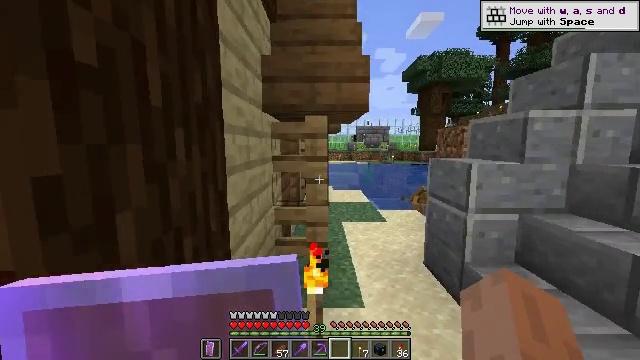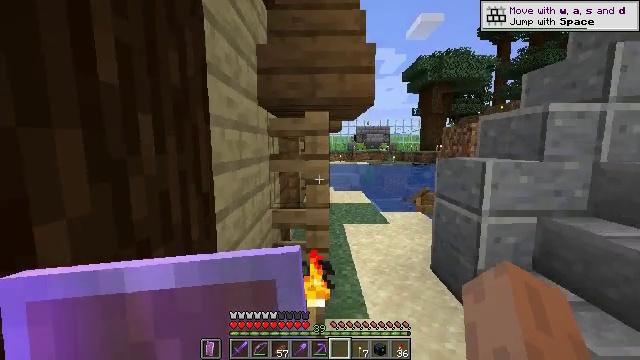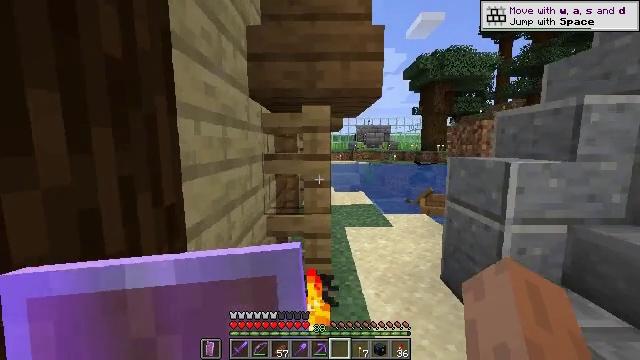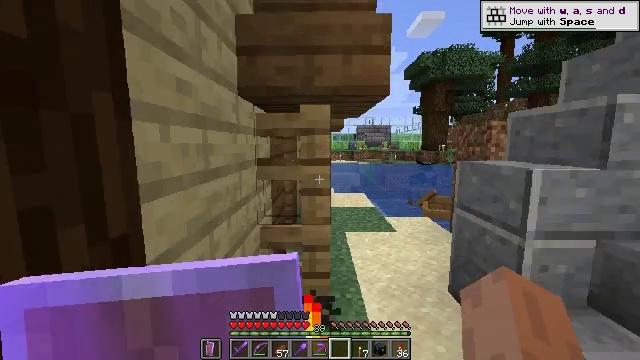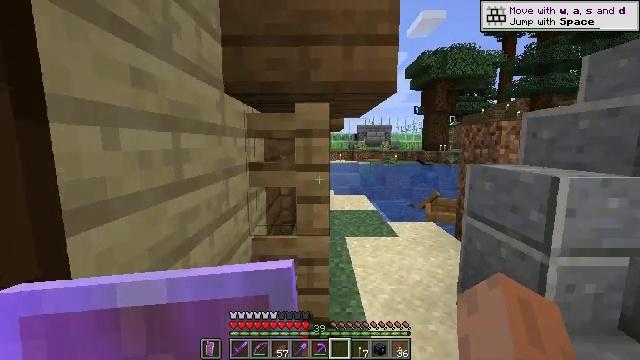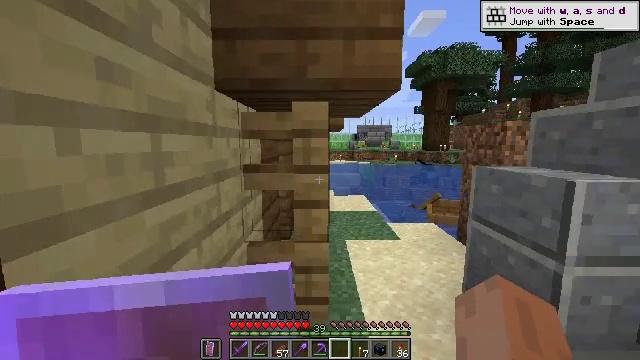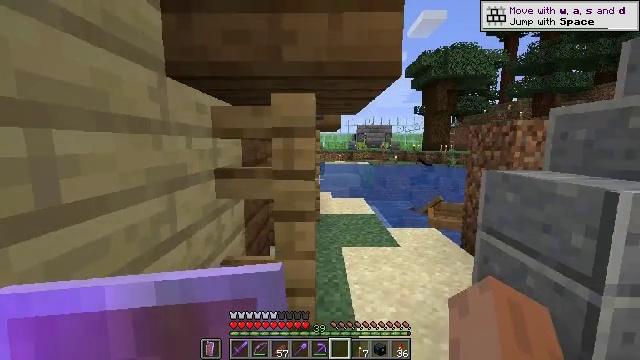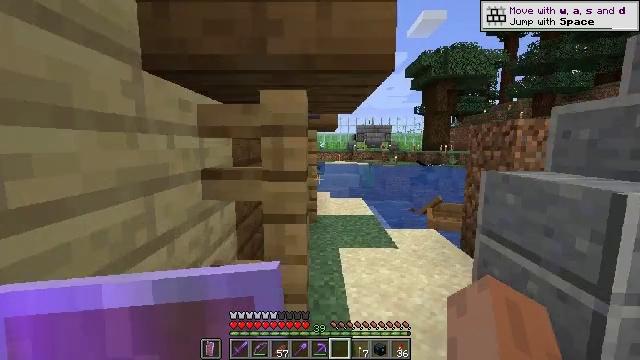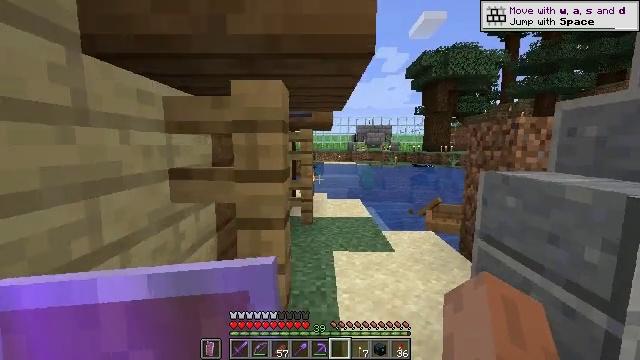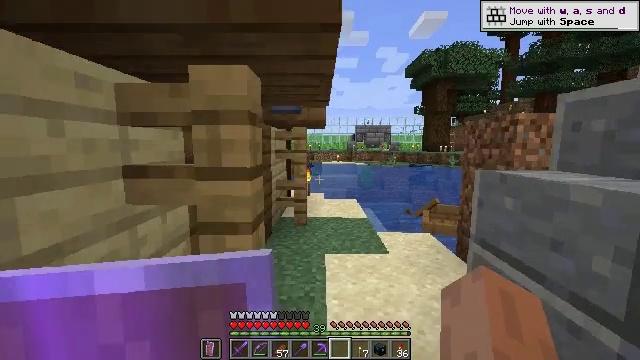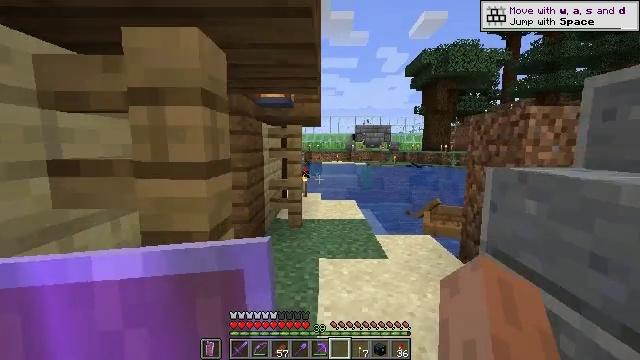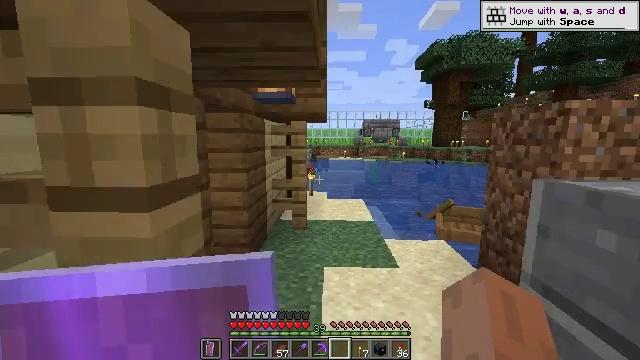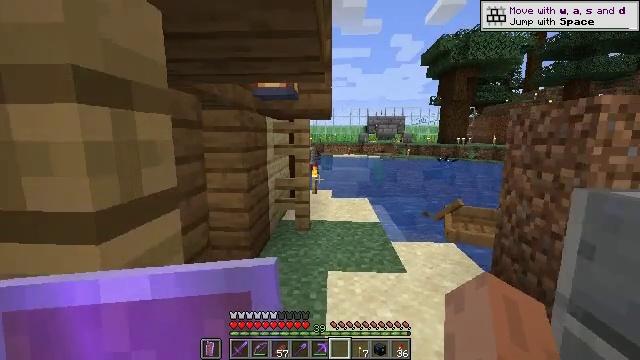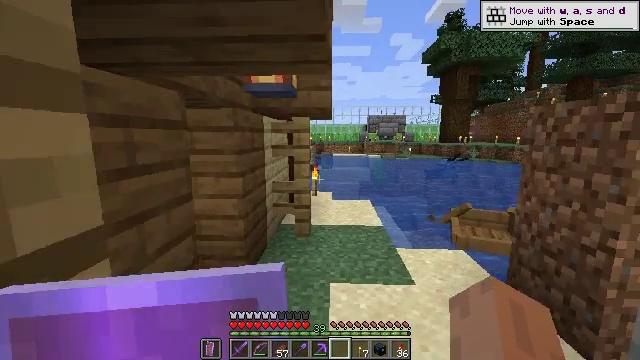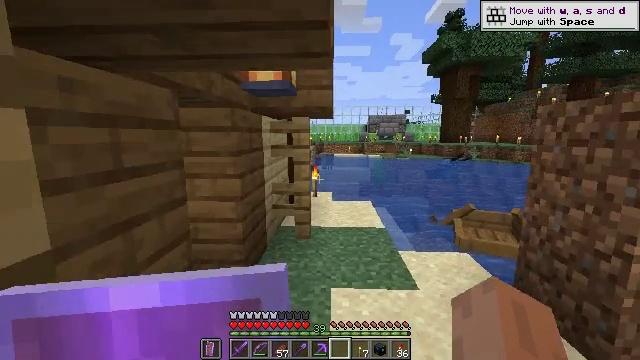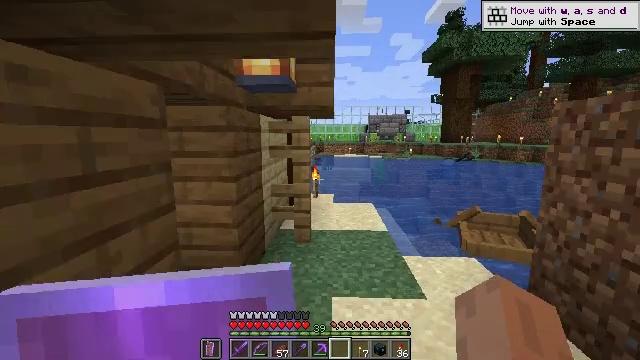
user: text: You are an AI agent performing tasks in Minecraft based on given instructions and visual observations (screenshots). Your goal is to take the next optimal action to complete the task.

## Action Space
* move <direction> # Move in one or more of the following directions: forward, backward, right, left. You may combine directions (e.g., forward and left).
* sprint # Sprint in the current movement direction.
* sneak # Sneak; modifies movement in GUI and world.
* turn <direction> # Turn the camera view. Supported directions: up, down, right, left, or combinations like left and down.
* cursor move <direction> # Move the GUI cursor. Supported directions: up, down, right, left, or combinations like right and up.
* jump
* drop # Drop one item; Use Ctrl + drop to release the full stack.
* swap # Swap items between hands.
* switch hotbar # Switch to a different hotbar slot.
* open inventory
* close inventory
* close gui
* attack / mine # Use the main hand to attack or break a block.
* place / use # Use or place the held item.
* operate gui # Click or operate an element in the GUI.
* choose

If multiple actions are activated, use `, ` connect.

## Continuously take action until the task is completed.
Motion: motion action
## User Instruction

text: Make glass by using sand in a furnace.
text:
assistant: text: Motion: move forward
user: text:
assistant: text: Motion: move forward
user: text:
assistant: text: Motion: move forward
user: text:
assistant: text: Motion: move forward
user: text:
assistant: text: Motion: move forward
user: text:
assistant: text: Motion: move forward and move right
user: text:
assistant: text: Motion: move forward and move right
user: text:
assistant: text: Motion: move forward and move right
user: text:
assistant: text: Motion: move forward
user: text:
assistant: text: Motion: move forward
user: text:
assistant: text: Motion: move forward, turn left
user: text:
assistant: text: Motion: move forward
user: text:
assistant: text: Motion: move forward
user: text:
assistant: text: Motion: move forward
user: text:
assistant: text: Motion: move forward
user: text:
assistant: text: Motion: move forward
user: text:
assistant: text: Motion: move forward
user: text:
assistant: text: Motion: move forward
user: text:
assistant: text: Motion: move forward
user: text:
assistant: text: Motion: move forward
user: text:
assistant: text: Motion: no_op
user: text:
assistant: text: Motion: no_op
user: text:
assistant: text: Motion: no_op
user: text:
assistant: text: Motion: no_op
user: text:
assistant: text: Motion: no_op
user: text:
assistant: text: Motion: no_op
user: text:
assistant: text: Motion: no_op
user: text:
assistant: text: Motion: no_op
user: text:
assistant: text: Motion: no_op
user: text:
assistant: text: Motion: turn left